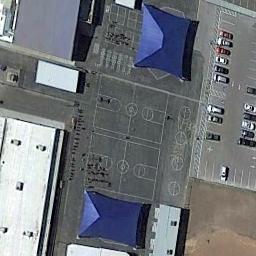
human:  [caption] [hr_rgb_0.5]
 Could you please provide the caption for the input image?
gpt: Next to the basketball courts on the concrete are buildings and parking lot .

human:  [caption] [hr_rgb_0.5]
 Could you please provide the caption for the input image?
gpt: Two basketball courts between two tents while some buildings and a parking lot beside .

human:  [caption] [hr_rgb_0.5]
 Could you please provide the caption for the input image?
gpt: Some buildings beside the basketball court have blue roofs .

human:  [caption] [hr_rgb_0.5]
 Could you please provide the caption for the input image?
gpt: There are two basketball courts between a parking lot and a white building .

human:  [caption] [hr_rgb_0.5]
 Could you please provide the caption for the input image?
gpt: Two basketball courts are between two blue houses .